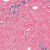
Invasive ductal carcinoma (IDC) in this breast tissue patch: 0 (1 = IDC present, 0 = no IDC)